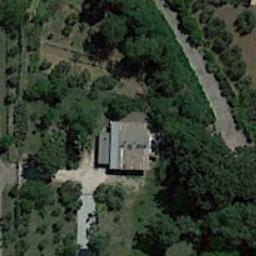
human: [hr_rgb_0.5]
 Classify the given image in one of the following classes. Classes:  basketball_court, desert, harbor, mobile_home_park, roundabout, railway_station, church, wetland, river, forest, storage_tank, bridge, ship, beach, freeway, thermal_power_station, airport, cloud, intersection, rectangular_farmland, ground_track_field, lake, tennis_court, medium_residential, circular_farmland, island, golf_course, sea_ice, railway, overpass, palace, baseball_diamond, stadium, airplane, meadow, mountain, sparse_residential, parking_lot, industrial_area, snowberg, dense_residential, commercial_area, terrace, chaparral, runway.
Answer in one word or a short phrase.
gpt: sparse_residential